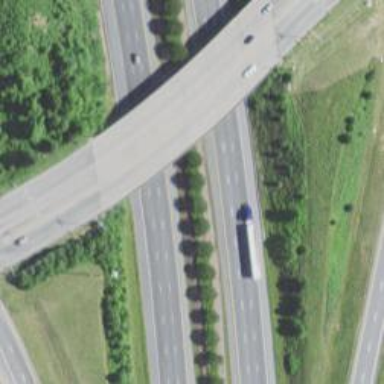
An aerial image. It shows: Bridge crossing over expressway trunk road.